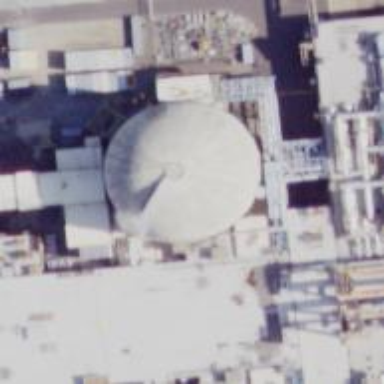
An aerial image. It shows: Nuclear power generator.